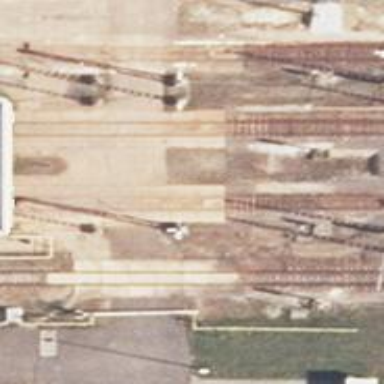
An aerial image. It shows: Level crossing along the railway.